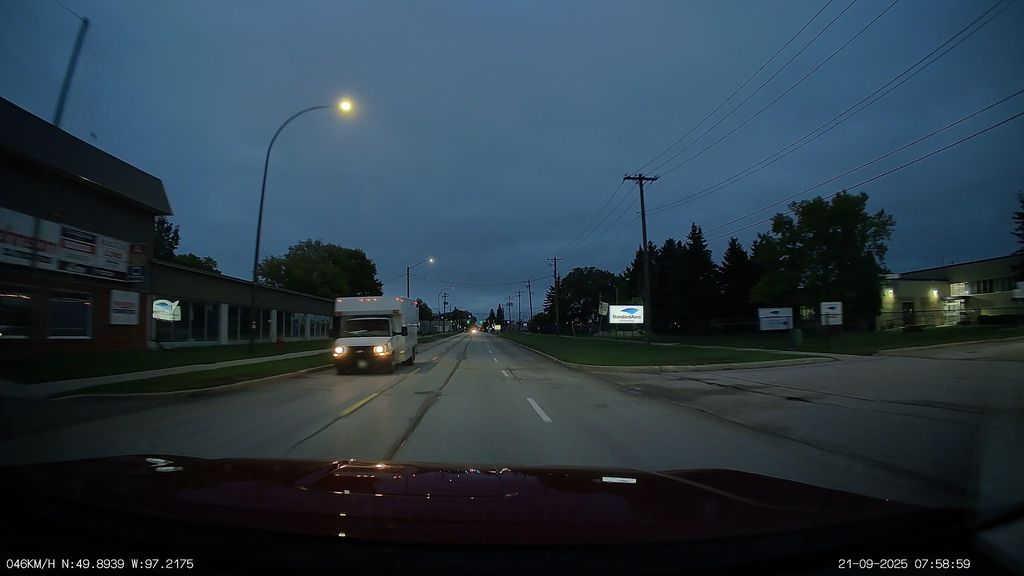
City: winnipeg